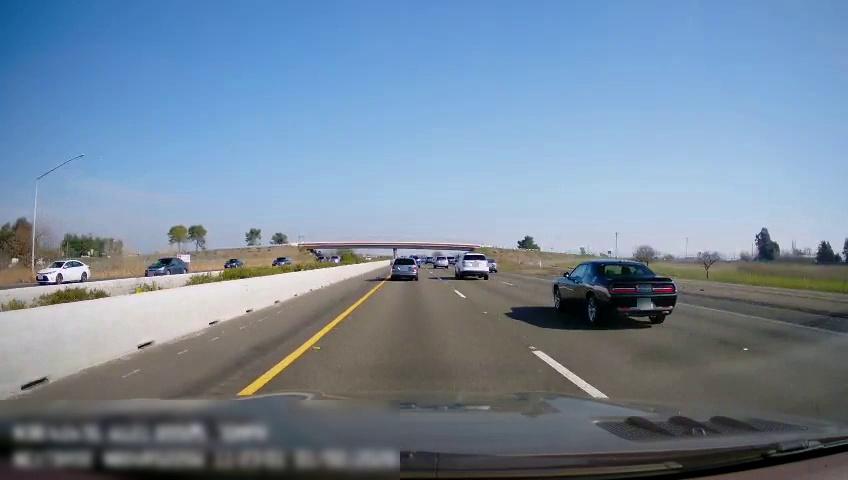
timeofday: Day
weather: Sunny
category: Drivable Space
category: Vehicles | Car
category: Vehicles | SUV
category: Vehicles | Car
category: Vehicles | Car
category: Vehicles | Car
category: Vehicles | Car
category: Vehicles | Car
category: Vehicles | SUV
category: Vehicles | SUV
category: Vehicles | SUV
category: Vehicles | SUV
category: Lanes | Current Lane
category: Lanes | Current Lane
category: Lanes | Alternate Lane
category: Lanes | Alternate Lane
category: Lanes | Alternate Lane